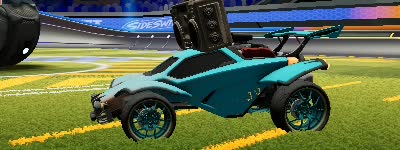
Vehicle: octane